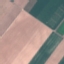
Label: AnnualCrop